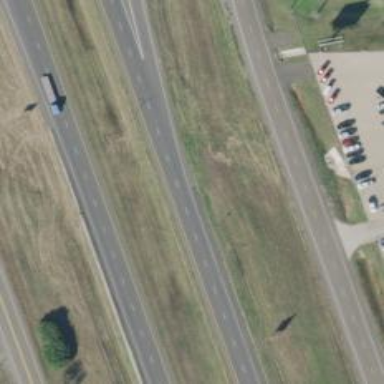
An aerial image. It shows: Motorway junction.